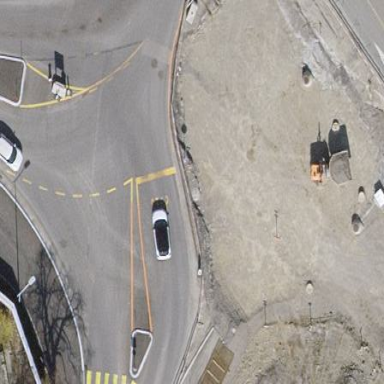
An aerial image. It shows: Secondary road with asphalt surface leading to roundabout.